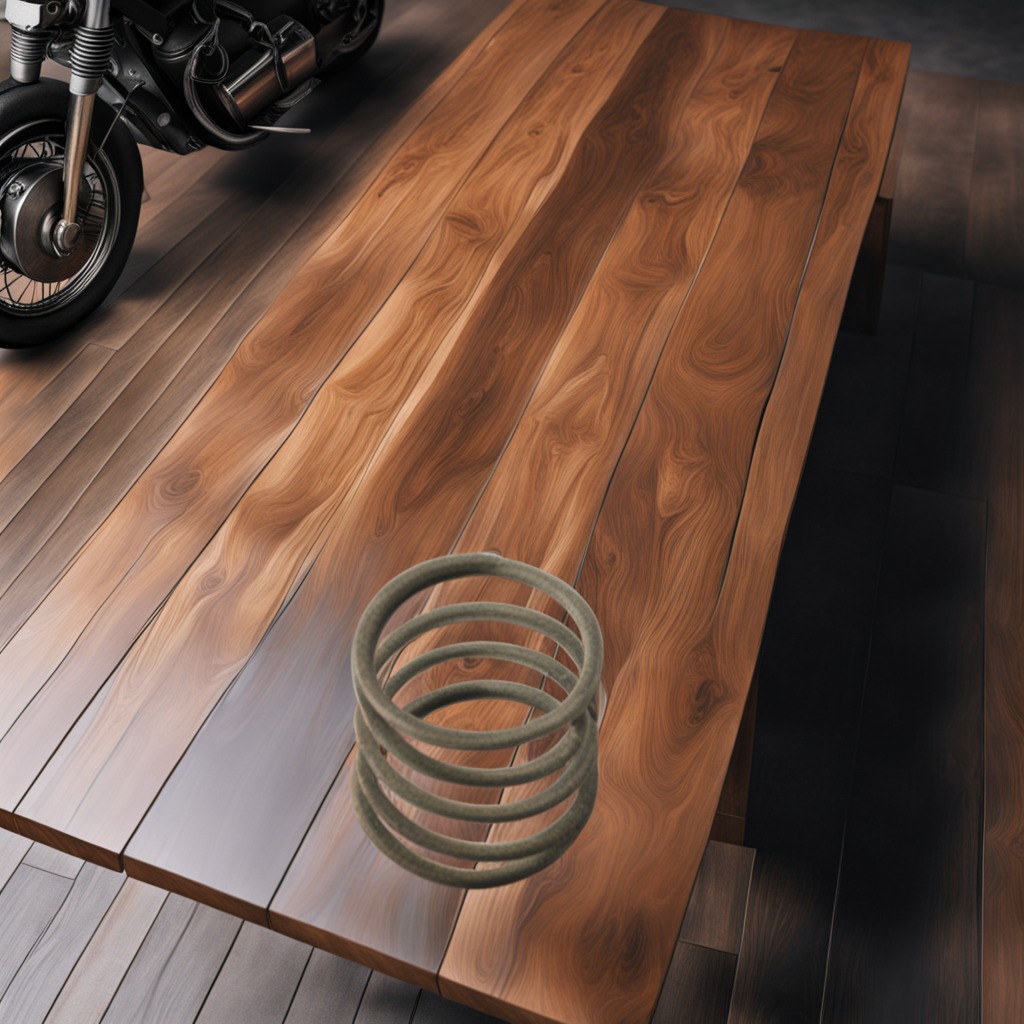
A coiled metal spring is lying on the oil-spilled wooden table in a vintage motorcycle garage.